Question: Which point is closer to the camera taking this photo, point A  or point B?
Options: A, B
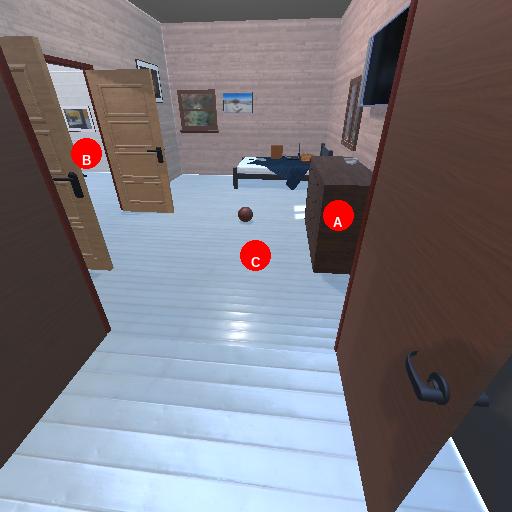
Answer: A